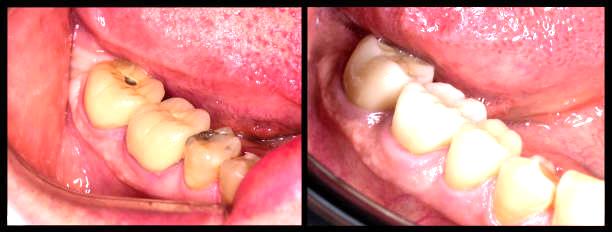
Condition: Gingivitis